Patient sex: F
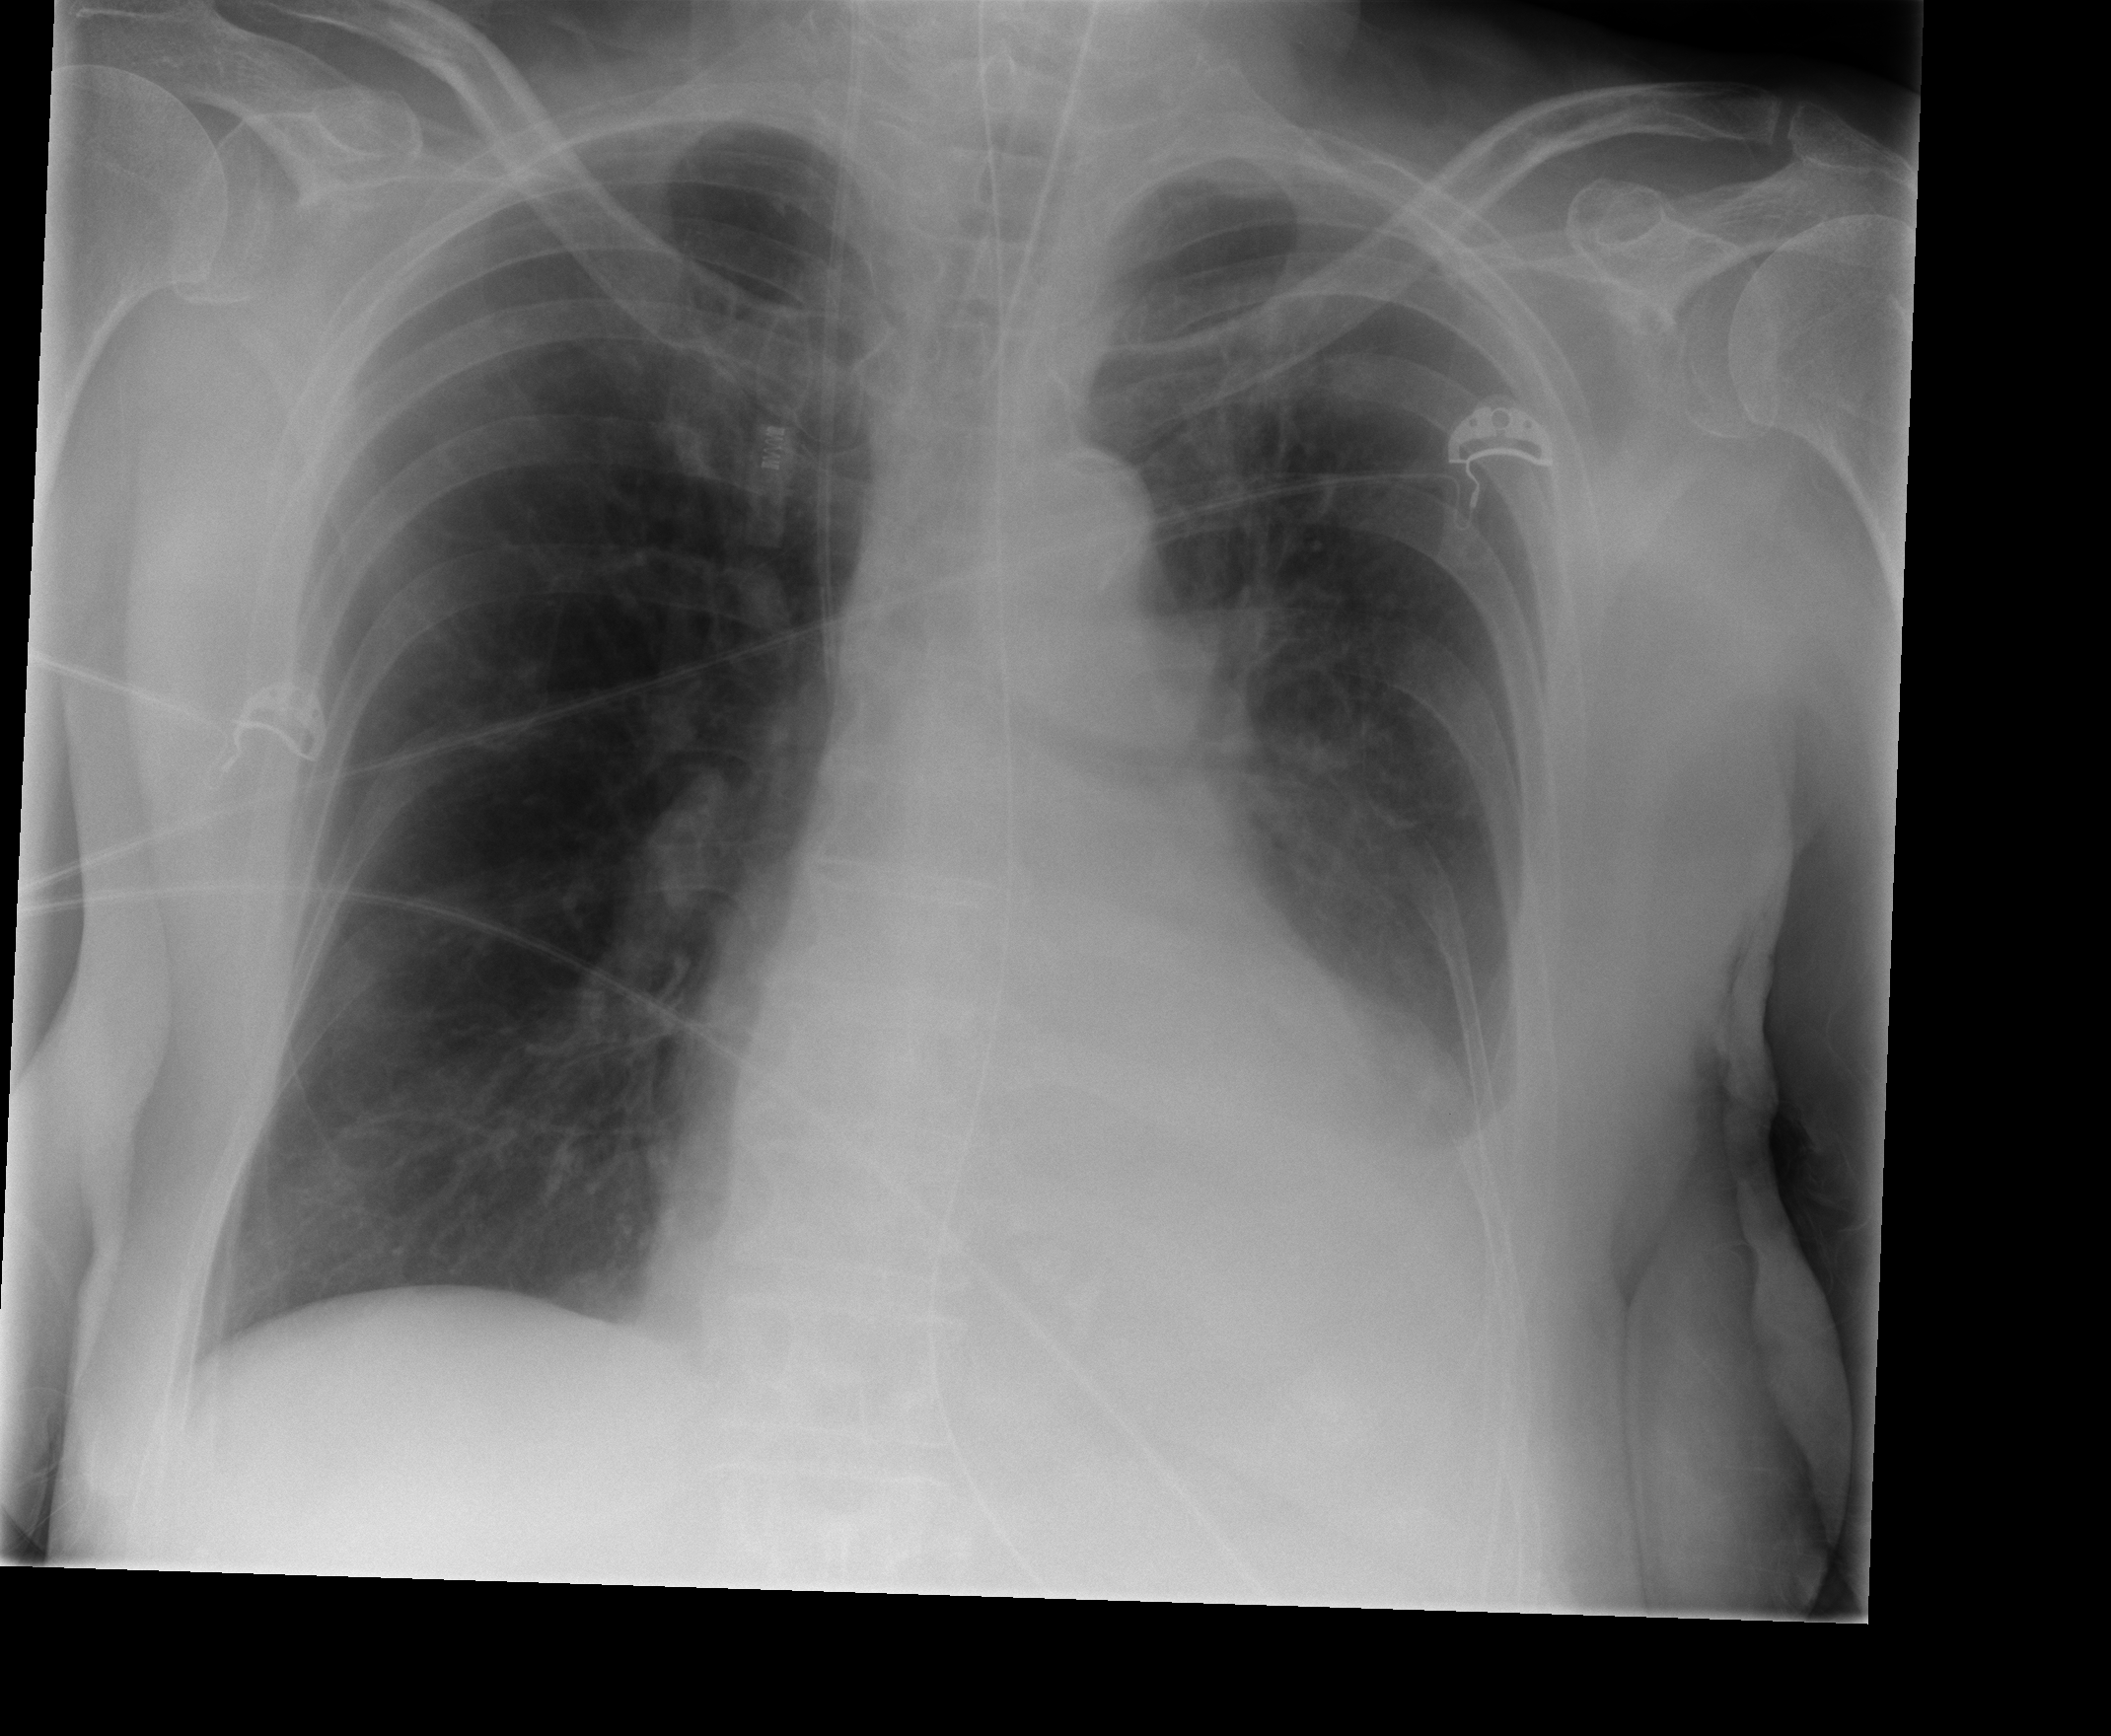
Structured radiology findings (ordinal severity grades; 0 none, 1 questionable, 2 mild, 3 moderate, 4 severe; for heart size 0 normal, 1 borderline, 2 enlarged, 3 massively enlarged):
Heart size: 2
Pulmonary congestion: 2
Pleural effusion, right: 0
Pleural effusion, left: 3
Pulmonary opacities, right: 0
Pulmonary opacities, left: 0
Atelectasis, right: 0
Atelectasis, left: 2